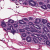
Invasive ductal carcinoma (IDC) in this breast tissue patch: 0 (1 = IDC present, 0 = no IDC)